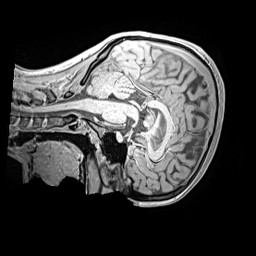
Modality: MP2RAGE
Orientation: sagittal
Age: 13
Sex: female
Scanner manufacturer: siemens
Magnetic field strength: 3 T
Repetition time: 4 s
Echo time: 0.00299 s